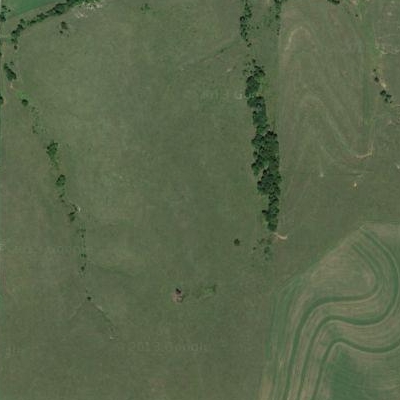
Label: Grass